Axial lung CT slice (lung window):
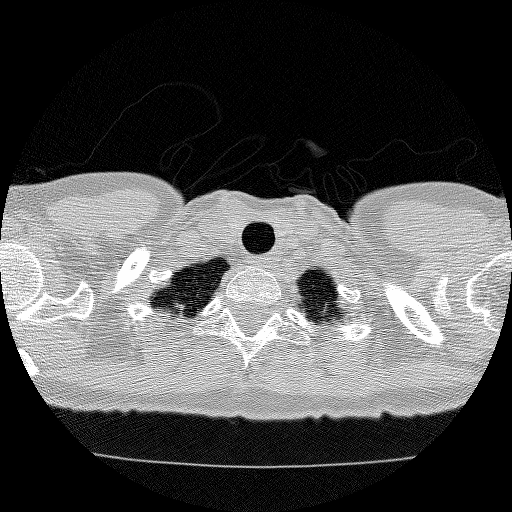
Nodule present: no